Question: I have the following:
'''
<?php
#Load in File
$xmlUrl ="http://sports.espn.go.com/espn/rss/mlb/news";
$ConvertToXml = simplexml_load_file($xmlUrl);
# -> Setup XML
$newsStory = $ConvertToXml->channel;
# -----> Load News Stories
for($i = 0;$i<sizeof($newsStory); $i++){
// Source of Article Info-->
$SrcTitle=$newsStory[$i]->title;
$SrcLink=$newsStory[$i]->link;
// Actual News Article Info -->
$title=$newsStory[$i]->item->title;
$desc=$newsStory[$i]->item->description;
echo '<hr>';
echo '<strong>'.'Title:'.$title.'</strong>'.'(via: <a href=''.$SrcLink.''>'.$SrcTitle.'</a>'.'<br />';
//echo 'Link:'.$link.'<br />';
echo 'Description'.$desc.'<br>';
echo '<hr>';
}
'''
It outputs just 1 result when it should output about 10 results...
This line: '$SrcLink=$newsStory[$i]->link;' the "link" word appears to possibly be a 'reserved' word here since its purple on my editor as shown in the image below:

What am I doing wrong here?
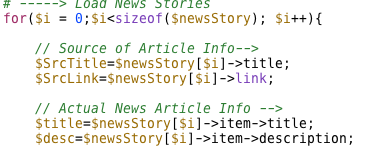
Answer: Not sure why your IDE is highlighting that purple, but here is the problem:
'''
$newsStory = $ConvertToXml->channel;
'''
needs to be changed to:
'''
$newsStory = $ConvertToXml->channel->item;
'''
Each entry in the RSS feed is in an <item> tag so you need to be looping over those for the actual feed entries.